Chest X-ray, AP view. Patient: 20 years old, sex M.
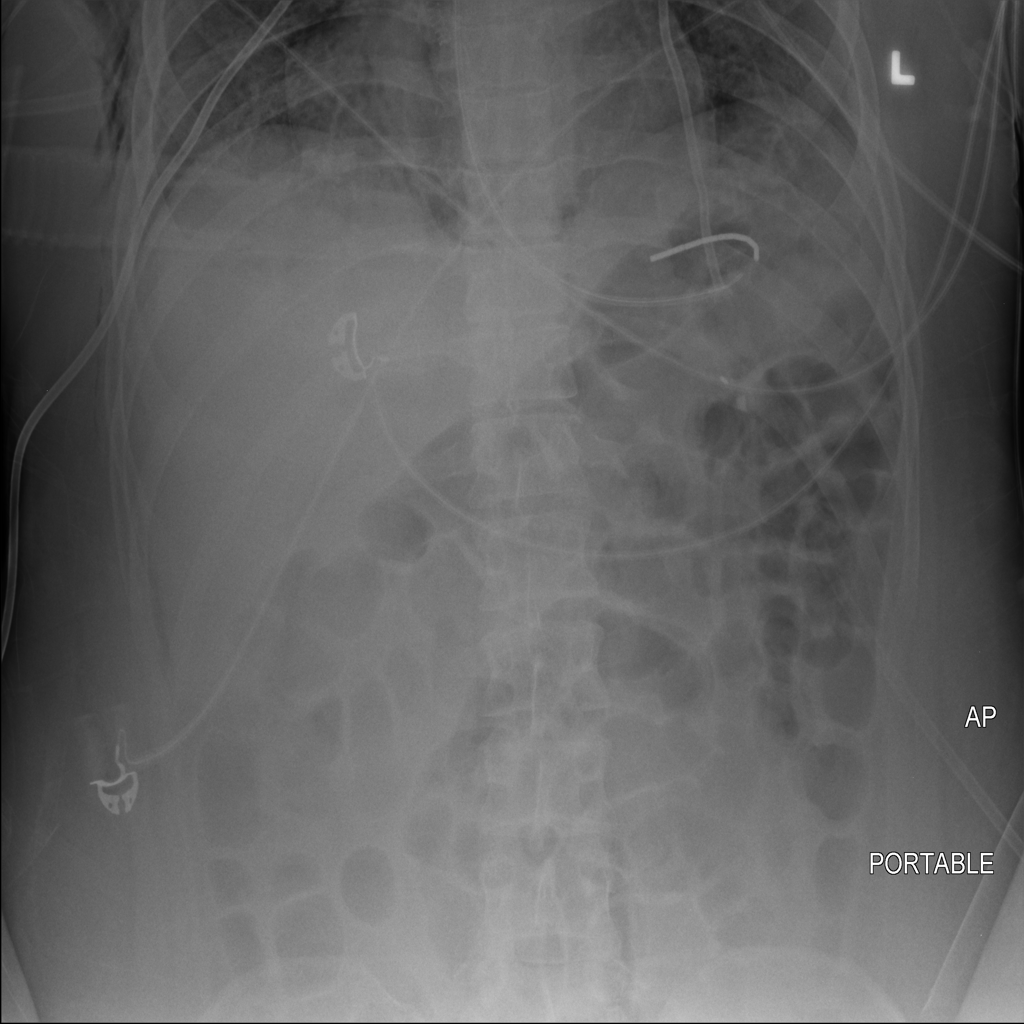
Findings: Emphysema